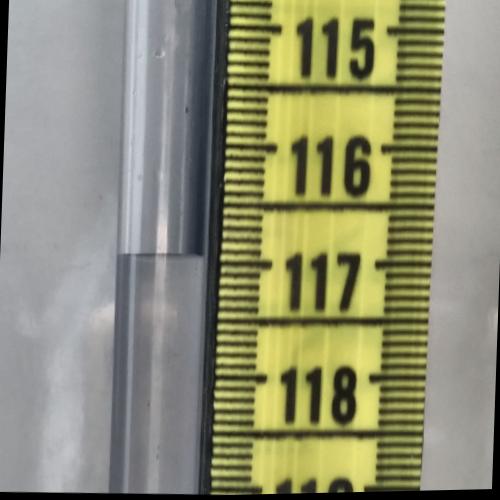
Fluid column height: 116.9 cm